Aerial crown-view tile of a tropical tree (Barro Colorado Island, Panama), acquired 20241112:
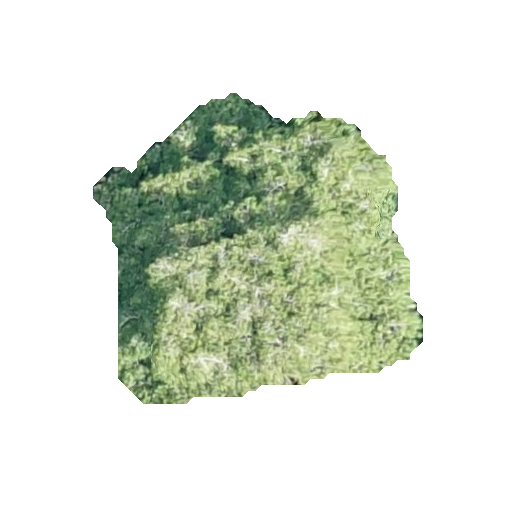
Species: Virola surinamensis
GBIF accepted scientific name: Virola surinamensis
Crown area: 116.042 m²